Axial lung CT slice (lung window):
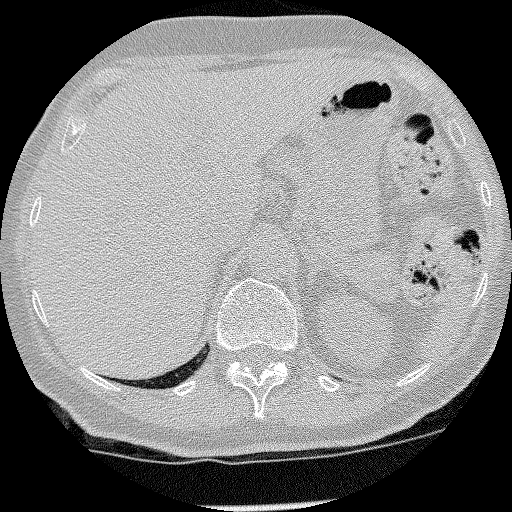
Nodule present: no